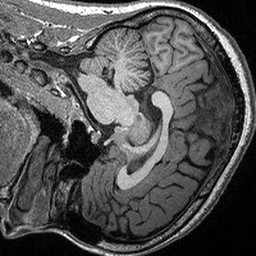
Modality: T1w
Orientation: sagittal
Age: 36
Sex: female
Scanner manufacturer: siemens
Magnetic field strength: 3 T
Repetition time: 2.3 s
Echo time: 0.00298 s